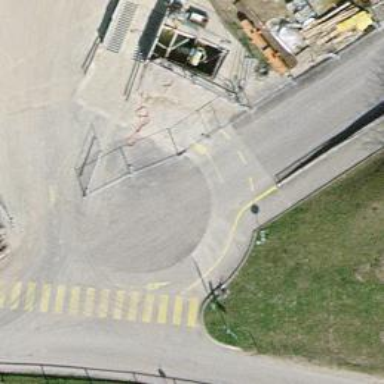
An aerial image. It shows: Mini roundabout on the road.